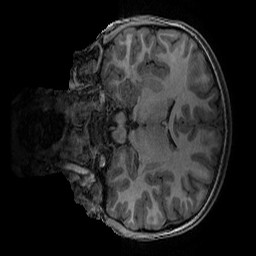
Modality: T1w
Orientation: coronal
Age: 10
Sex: male
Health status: ill
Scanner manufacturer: ge
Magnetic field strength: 3 T
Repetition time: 0.007664 s
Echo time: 0.00342 s